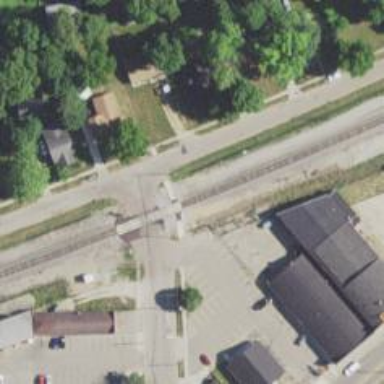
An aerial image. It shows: Railway level crossing.